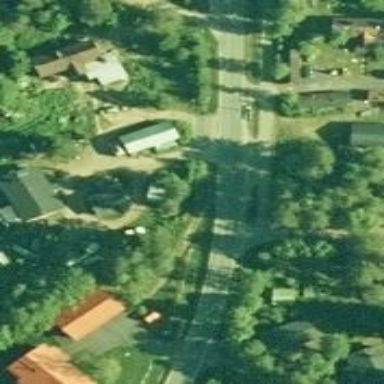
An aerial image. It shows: Asphalt cycleway.